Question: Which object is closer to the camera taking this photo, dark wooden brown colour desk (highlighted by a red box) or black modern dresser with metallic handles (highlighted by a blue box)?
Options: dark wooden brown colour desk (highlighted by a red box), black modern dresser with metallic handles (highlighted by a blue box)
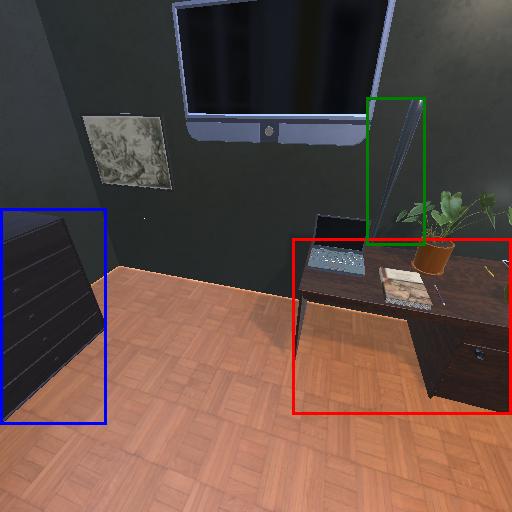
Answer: dark wooden brown colour desk (highlighted by a red box)